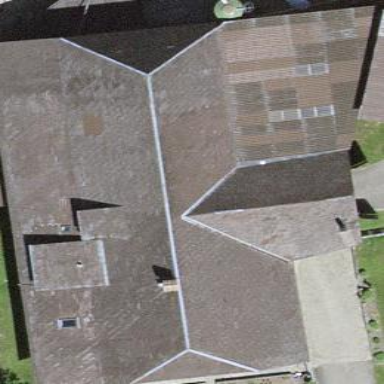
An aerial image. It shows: Farm building.